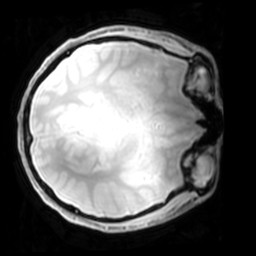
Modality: PDw
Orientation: axial
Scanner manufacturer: philips
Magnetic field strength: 7 T
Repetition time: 0.008 s
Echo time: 0.001974 s